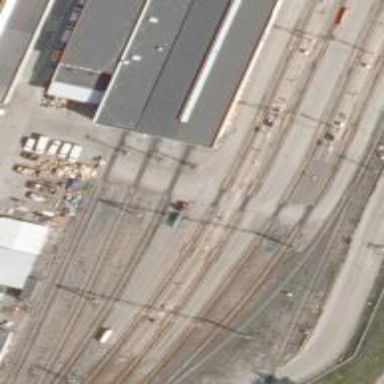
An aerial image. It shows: Railway level crossing.